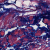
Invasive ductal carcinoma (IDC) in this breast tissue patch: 0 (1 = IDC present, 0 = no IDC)